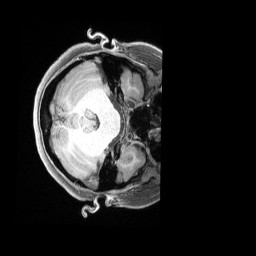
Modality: T1w
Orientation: axial
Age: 41
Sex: female
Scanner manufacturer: siemens
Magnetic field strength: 3 T
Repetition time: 2.4 s
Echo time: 0.00228 s